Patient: sex M, age 83
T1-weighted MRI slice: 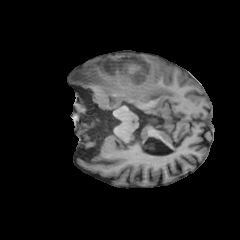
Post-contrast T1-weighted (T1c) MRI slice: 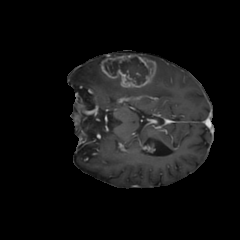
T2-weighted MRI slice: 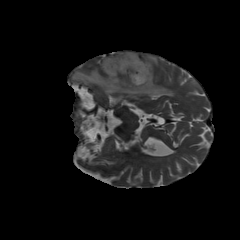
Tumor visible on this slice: yes
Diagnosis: Glioblastoma, IDH-wildtype
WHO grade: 4